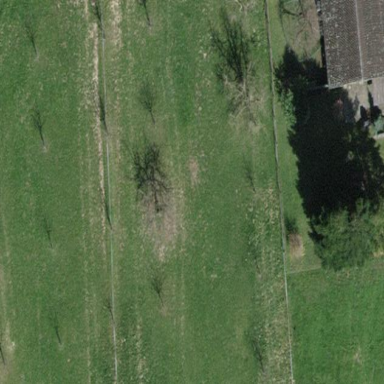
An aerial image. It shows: Orchard.